Aerial crown-view tile of a tropical tree (Barro Colorado Island, Panama), acquired 20250512:
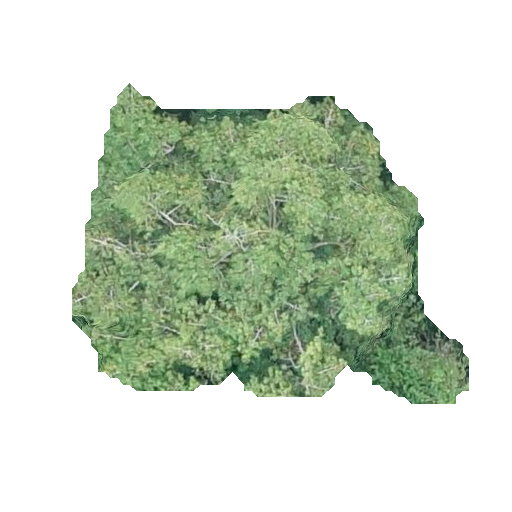
Species: Virola surinamensis
GBIF accepted scientific name: Virola surinamensis
Crown area: 133.484 m²